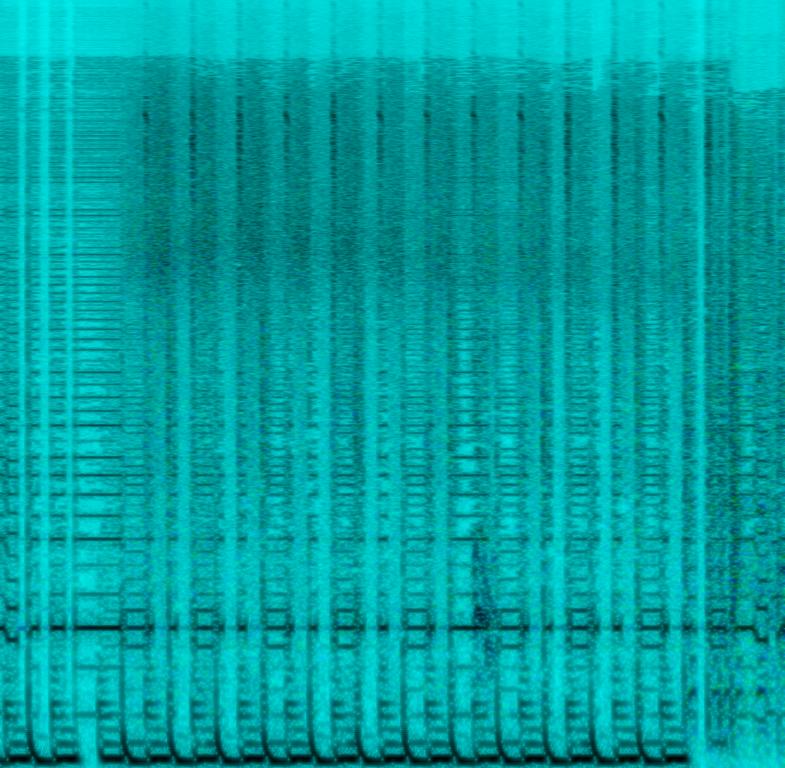
This song is an energetic electronic instrumental. The song is medium fast tempo with an insistent synthesiser rhythm, dissonant tambourine funky bass and basic , amateur drumming, recurring vocal riff and vocal backup . The song is youthful, spirited, punchy and catchy with a dance groove. This song is an Electro Pop song.